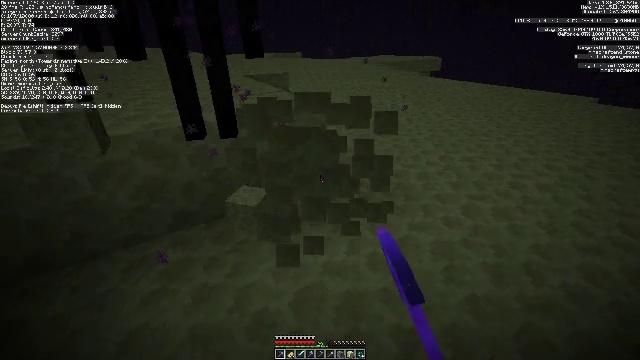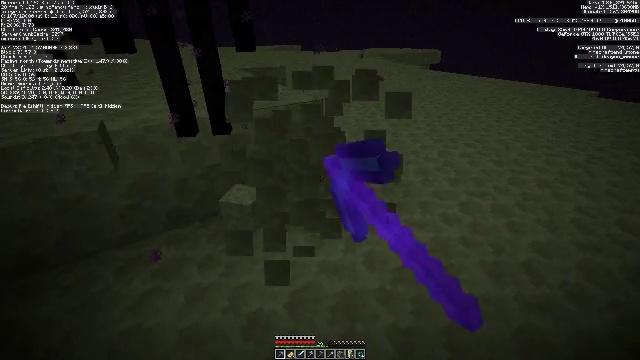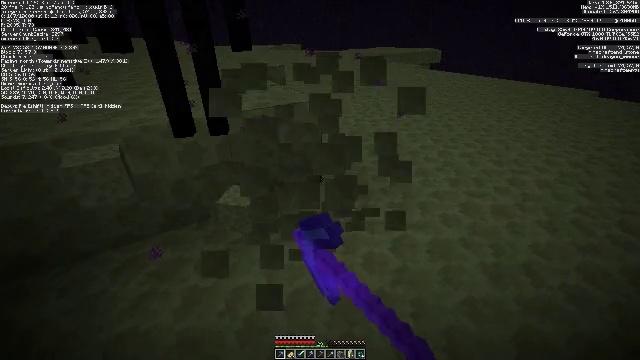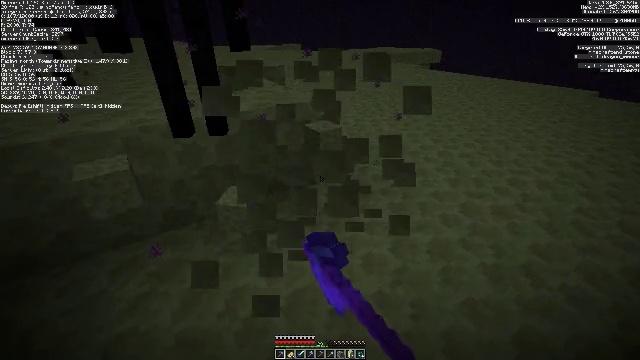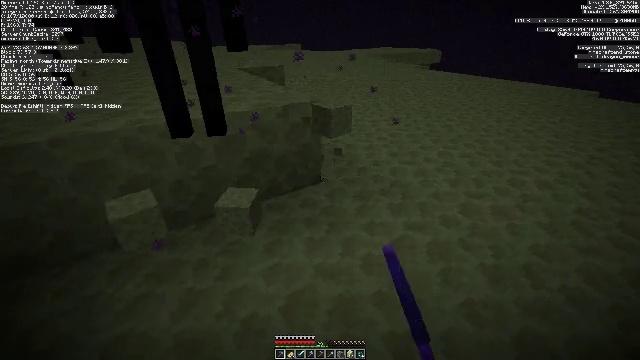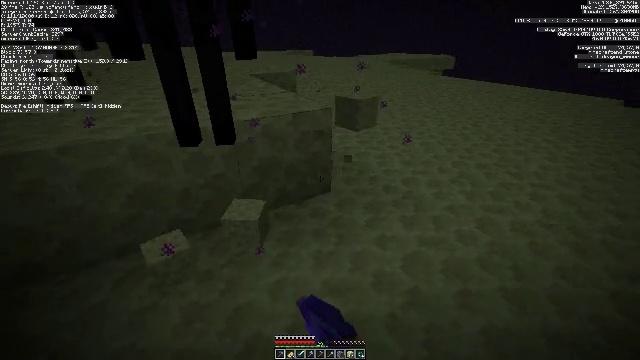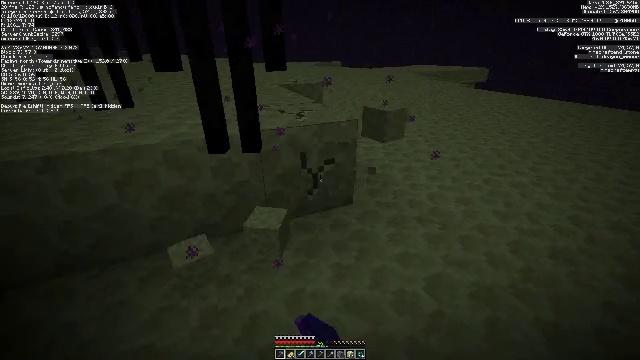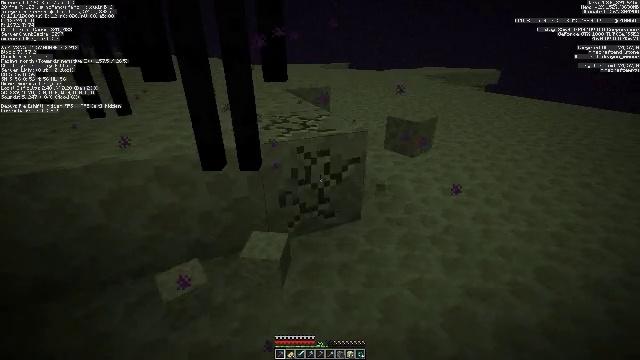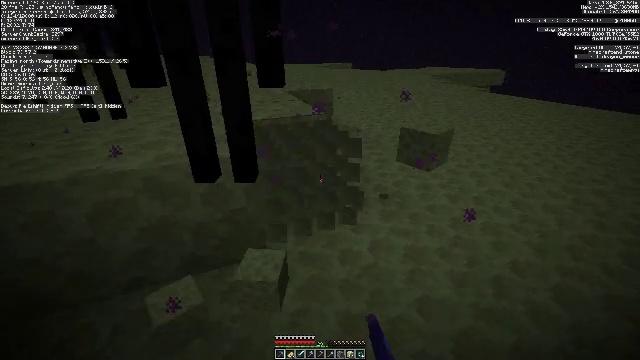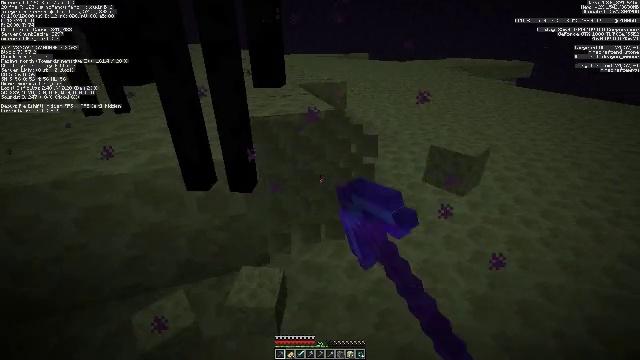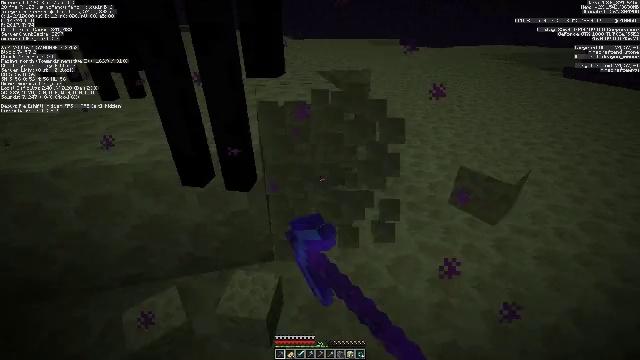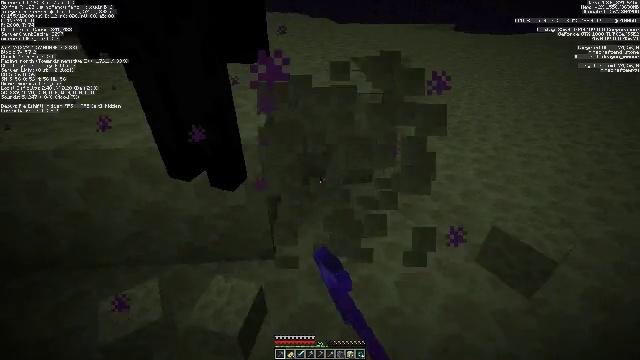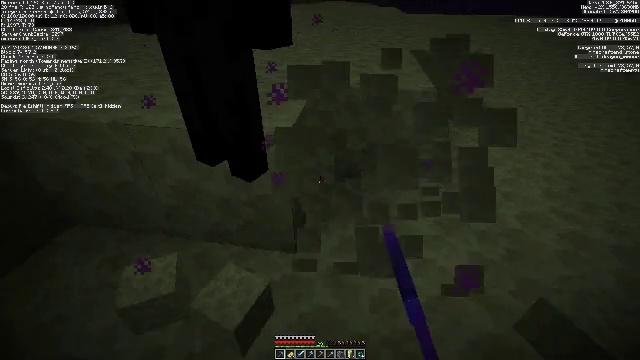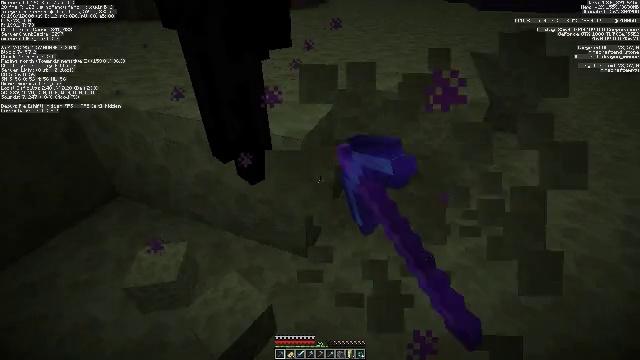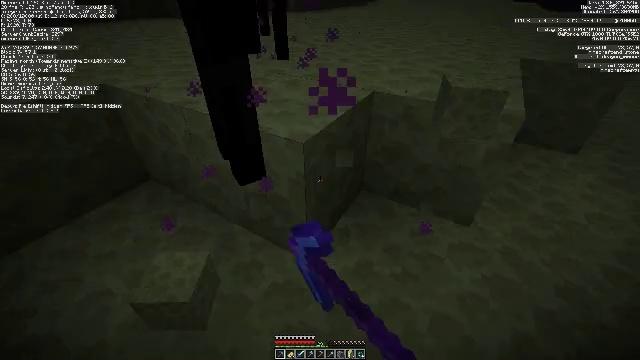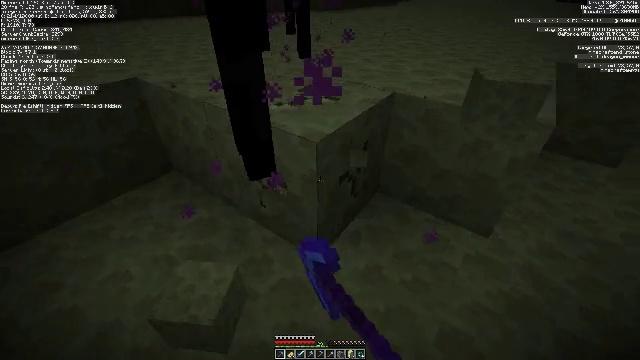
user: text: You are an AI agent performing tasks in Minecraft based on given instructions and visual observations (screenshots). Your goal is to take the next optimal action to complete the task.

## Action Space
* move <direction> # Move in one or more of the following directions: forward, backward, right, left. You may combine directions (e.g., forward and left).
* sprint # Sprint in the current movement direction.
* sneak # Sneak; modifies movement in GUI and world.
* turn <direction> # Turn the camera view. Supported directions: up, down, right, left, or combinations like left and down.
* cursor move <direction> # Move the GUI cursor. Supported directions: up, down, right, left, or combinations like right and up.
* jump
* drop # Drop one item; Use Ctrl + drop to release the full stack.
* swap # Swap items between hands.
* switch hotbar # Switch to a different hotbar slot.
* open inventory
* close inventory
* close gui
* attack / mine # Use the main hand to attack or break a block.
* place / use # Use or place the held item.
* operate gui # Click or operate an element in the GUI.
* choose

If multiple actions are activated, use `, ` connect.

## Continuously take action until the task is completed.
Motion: motion action
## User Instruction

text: Collect end stone for your base.
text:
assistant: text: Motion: turn down, attack / mine
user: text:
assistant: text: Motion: attack / mine
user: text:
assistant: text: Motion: attack / mine
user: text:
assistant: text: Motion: attack / mine
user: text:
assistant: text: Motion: move forward, turn left and up, attack / mine
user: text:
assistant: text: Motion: move forward, turn left and up, attack / mine
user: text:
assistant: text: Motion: move forward, turn left, attack / mine
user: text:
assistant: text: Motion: move forward, attack / mine
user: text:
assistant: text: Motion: move forward and move right, turn left and down, attack / mine
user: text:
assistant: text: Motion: move forward and move right, turn left and down, attack / mine
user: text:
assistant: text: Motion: move forward and move right, turn left and down, attack / mine
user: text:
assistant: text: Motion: move forward and move right, turn left and down, attack / mine
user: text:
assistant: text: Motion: move right, turn left, attack / mine
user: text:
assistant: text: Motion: turn left, attack / mine
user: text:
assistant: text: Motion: turn left, attack / mine
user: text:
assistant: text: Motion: turn left, attack / mine
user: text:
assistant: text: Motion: attack / mine
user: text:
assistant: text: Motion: attack / mine
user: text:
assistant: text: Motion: attack / mine
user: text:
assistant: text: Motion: attack / mine
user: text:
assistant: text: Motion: attack / mine
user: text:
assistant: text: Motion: attack / mine
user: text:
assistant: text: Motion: turn left, attack / mine
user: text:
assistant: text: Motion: move forward, turn left and up, attack / mine
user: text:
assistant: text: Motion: move forward, turn left, attack / mine
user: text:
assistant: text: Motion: move forward, attack / mine
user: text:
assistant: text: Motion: attack / mine
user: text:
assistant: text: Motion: attack / mine
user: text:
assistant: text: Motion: attack / mine
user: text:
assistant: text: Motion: attack / mine